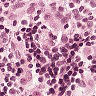
Metastatic tissue present: no